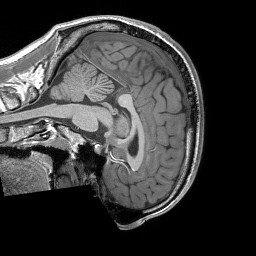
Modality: T1w
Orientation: sagittal